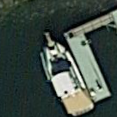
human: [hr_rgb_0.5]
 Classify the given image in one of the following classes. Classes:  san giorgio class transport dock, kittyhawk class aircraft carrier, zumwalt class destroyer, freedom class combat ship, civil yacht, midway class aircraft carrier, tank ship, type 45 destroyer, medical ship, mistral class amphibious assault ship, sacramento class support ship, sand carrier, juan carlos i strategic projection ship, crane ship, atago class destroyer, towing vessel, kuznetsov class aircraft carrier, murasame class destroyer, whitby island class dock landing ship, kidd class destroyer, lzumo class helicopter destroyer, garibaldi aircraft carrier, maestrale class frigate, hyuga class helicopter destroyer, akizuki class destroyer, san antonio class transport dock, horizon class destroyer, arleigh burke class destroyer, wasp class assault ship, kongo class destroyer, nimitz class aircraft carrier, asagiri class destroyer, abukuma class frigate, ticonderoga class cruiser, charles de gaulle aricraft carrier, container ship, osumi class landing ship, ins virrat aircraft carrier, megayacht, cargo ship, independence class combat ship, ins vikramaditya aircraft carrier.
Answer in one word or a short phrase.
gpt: Civil yacht